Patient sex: M
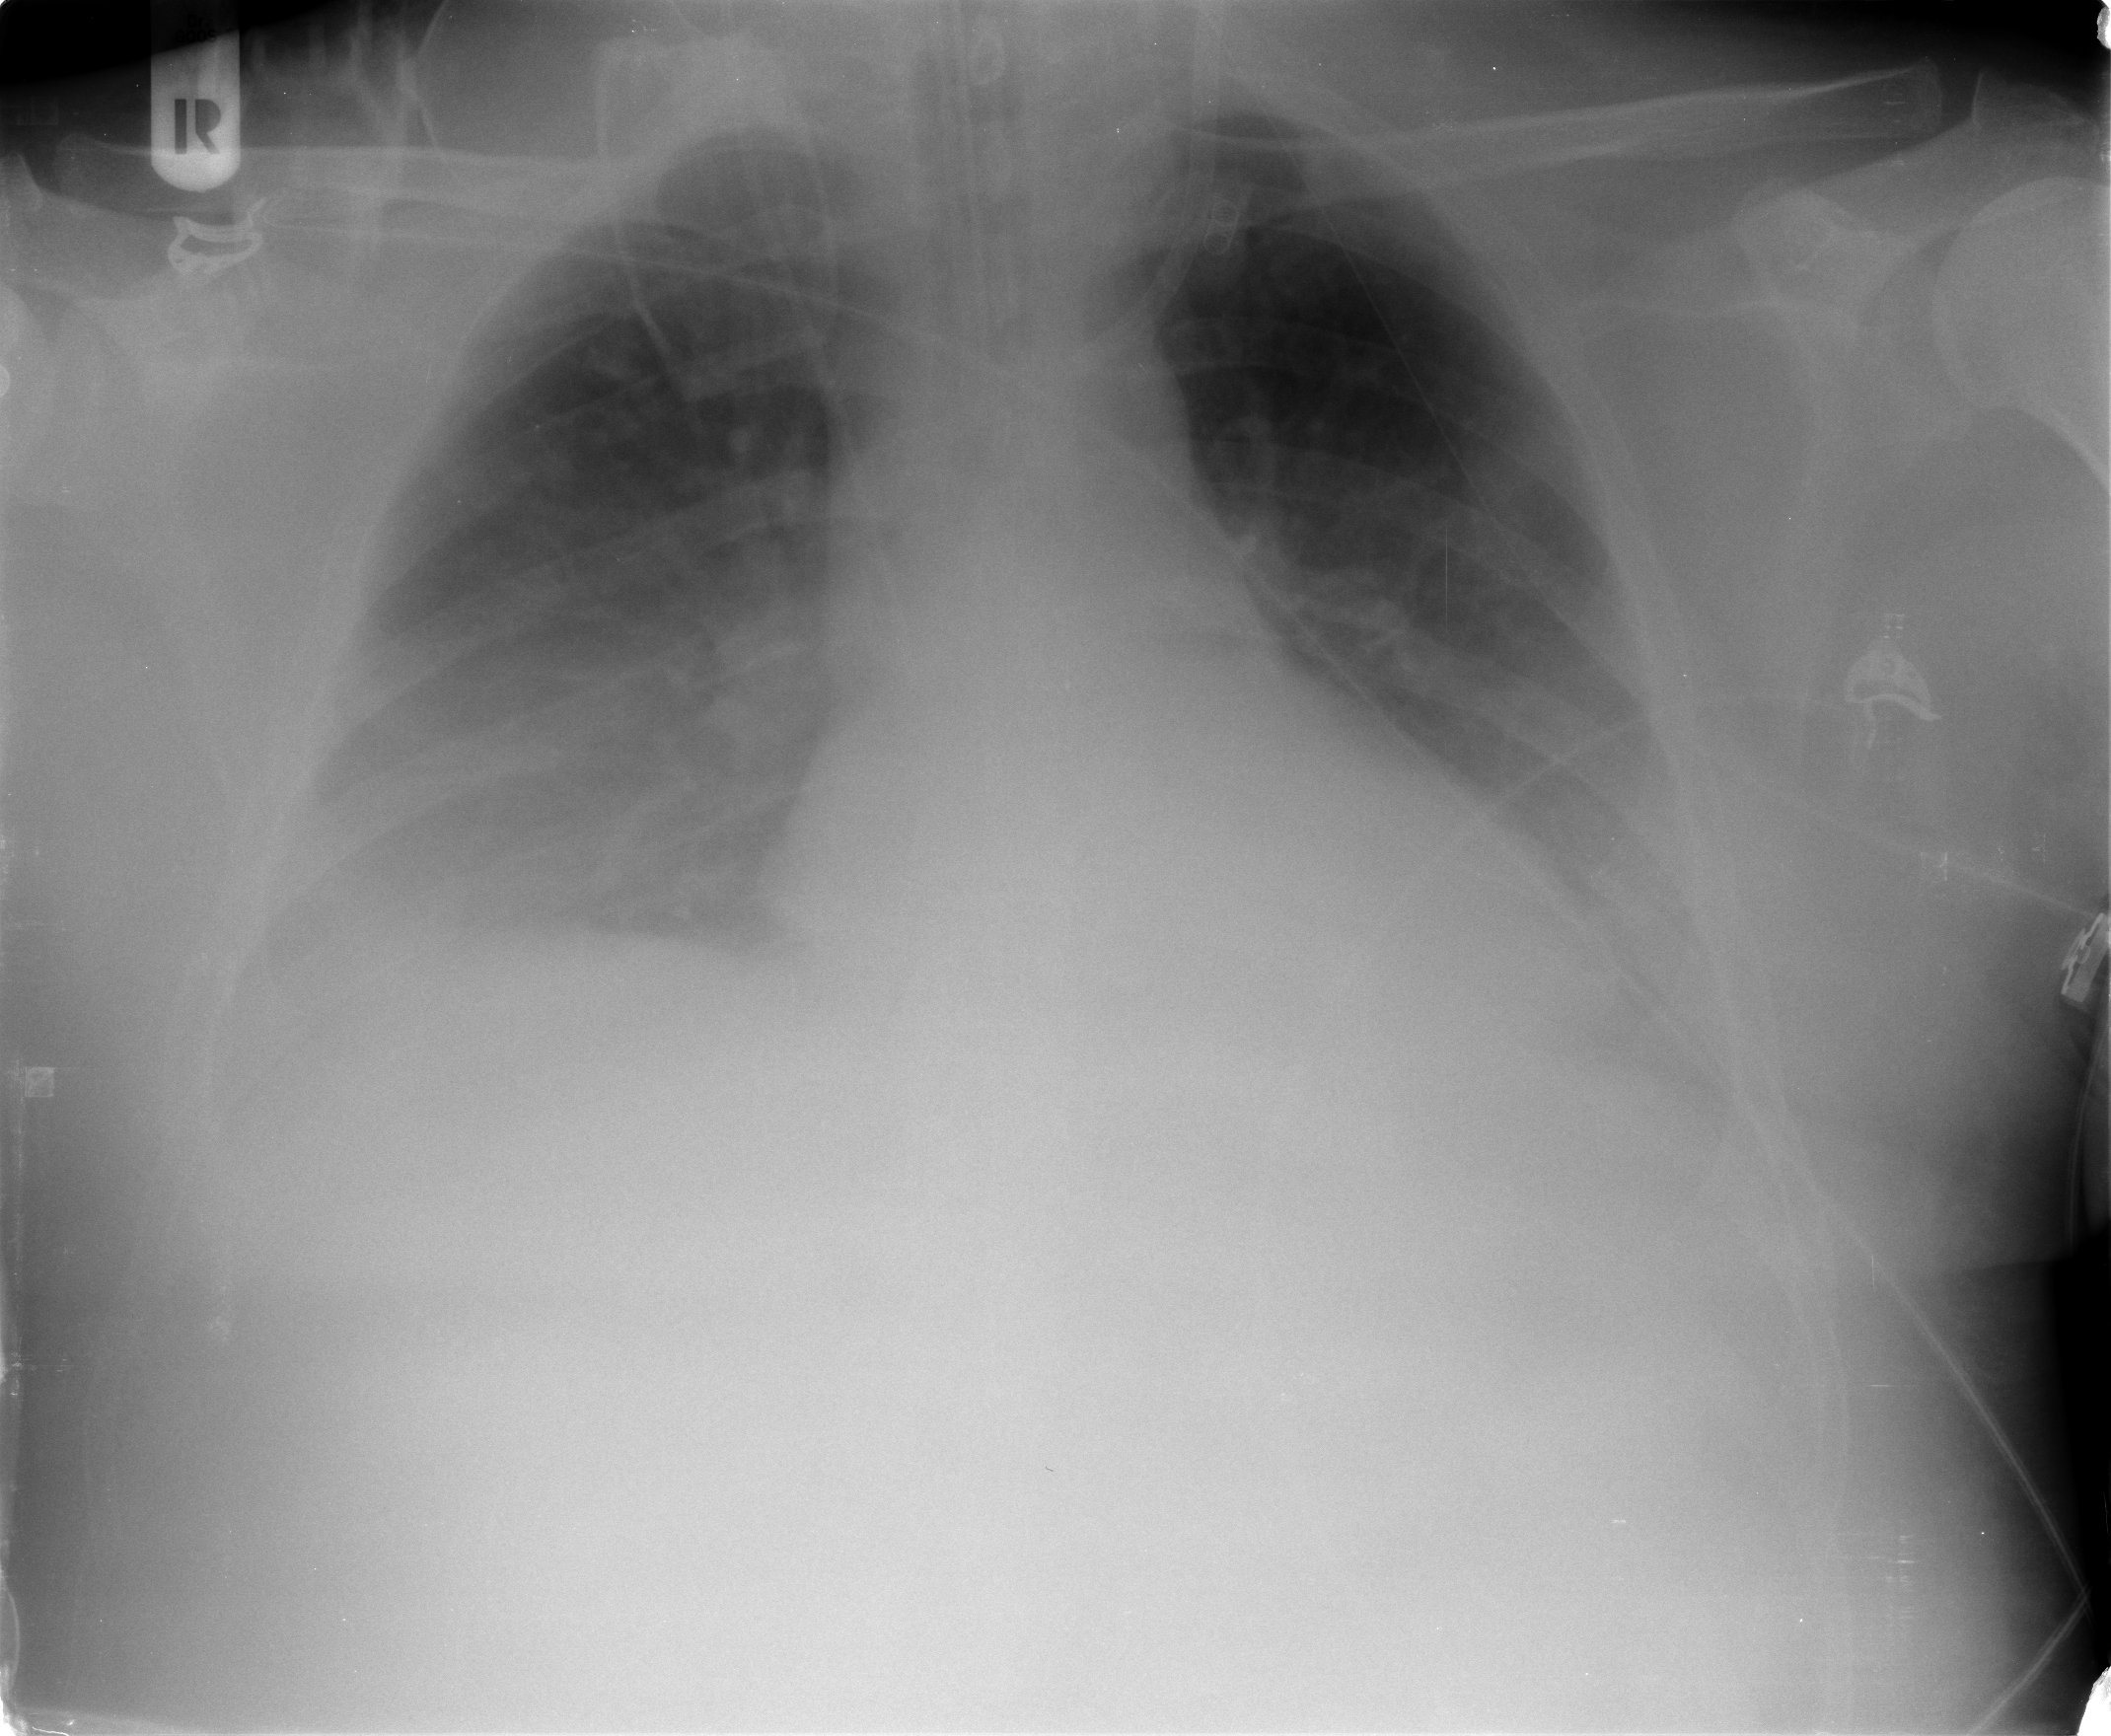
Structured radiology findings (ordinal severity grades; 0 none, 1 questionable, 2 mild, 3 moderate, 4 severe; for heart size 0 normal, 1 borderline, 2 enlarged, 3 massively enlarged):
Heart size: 2
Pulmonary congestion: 2
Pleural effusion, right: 2
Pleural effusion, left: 2
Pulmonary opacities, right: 0
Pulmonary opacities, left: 0
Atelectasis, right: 2
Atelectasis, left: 2